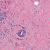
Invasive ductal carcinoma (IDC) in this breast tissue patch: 1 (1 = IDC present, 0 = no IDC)